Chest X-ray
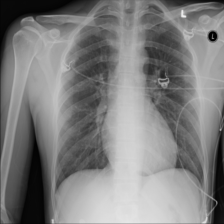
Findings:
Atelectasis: negative
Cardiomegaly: negative
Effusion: negative
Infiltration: negative
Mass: negative
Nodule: negative
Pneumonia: negative
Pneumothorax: negative
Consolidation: negative
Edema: negative
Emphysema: negative
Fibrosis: negative
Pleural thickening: negative
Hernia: negative